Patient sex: M
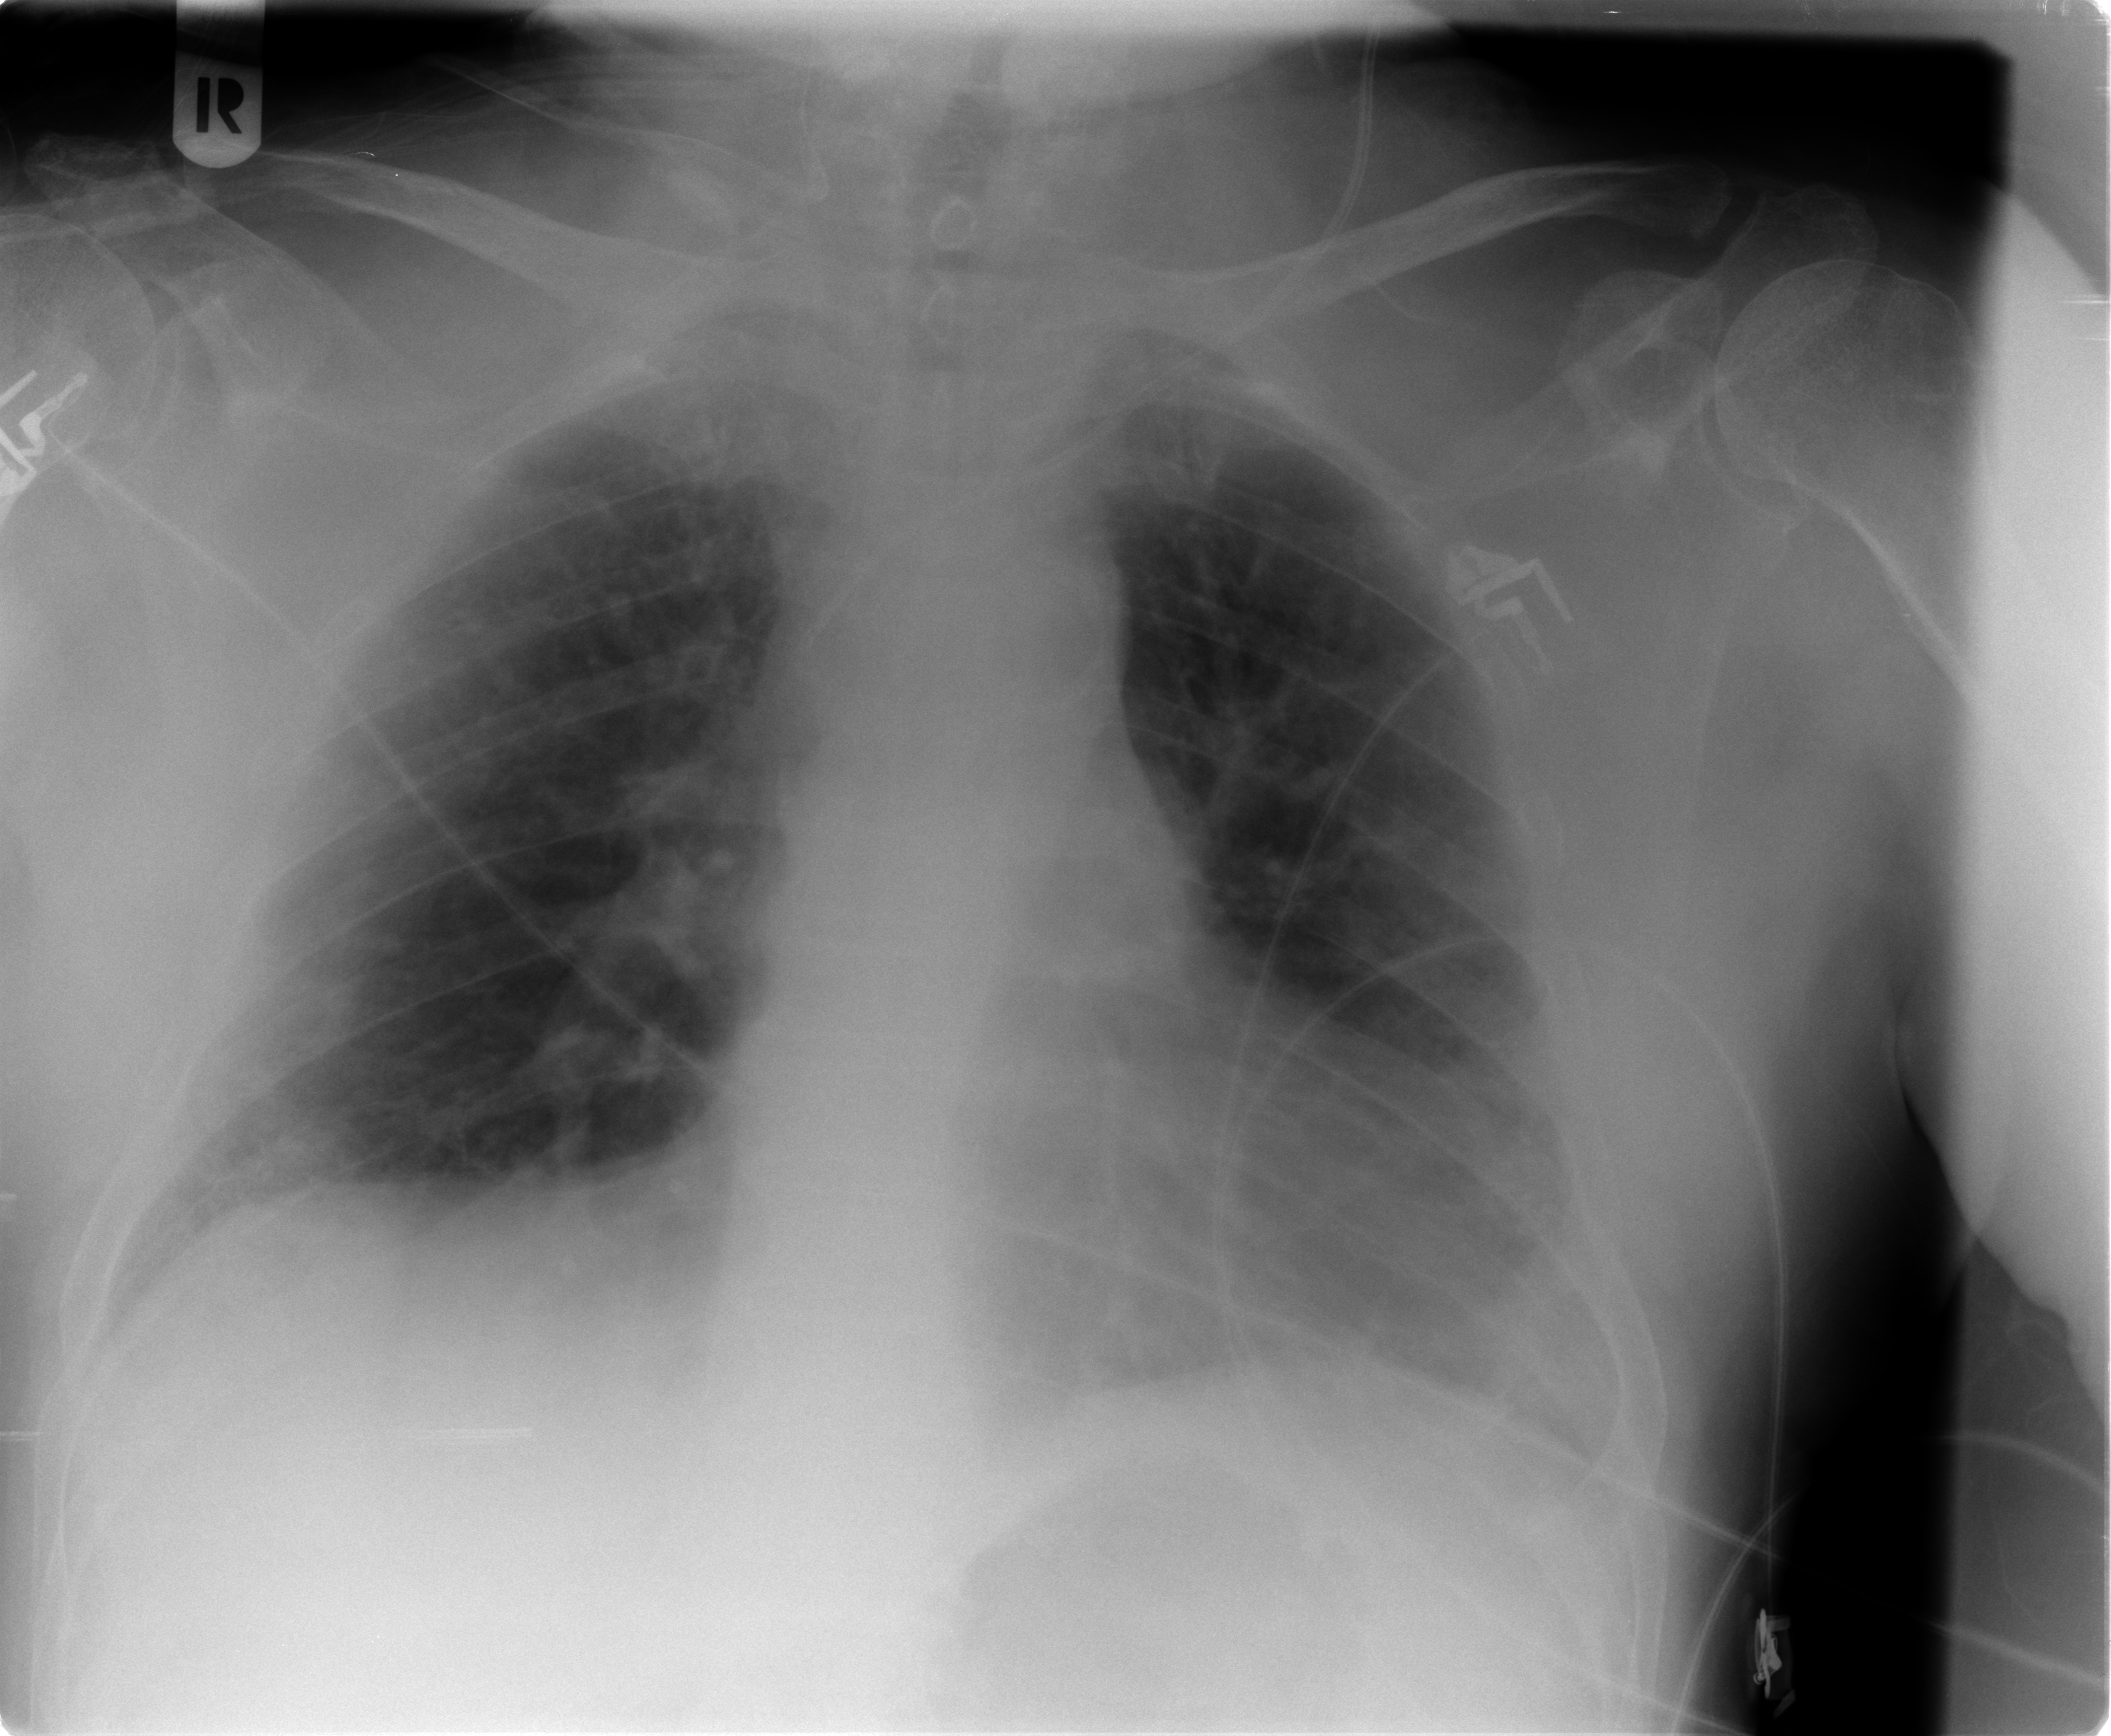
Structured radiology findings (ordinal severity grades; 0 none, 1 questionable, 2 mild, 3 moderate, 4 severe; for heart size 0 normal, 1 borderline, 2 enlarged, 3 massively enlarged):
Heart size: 2
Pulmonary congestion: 2
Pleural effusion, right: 1
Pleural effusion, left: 2
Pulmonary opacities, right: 0
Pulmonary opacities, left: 0
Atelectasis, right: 2
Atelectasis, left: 0